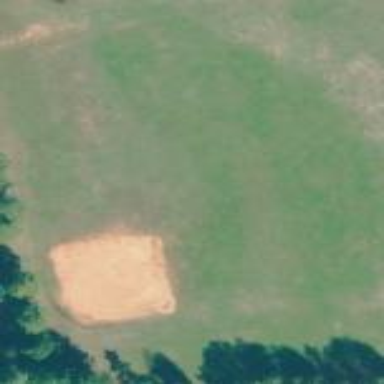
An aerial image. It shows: Softball pitch for leisure land activities.